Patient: sex F, age 69
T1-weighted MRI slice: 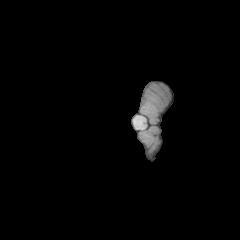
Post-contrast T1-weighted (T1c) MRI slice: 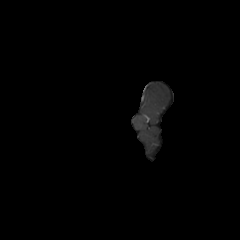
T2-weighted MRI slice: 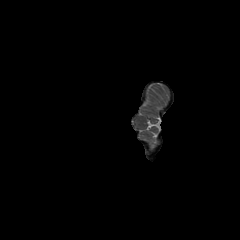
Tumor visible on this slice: no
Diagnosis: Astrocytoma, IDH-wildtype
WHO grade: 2